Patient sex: M
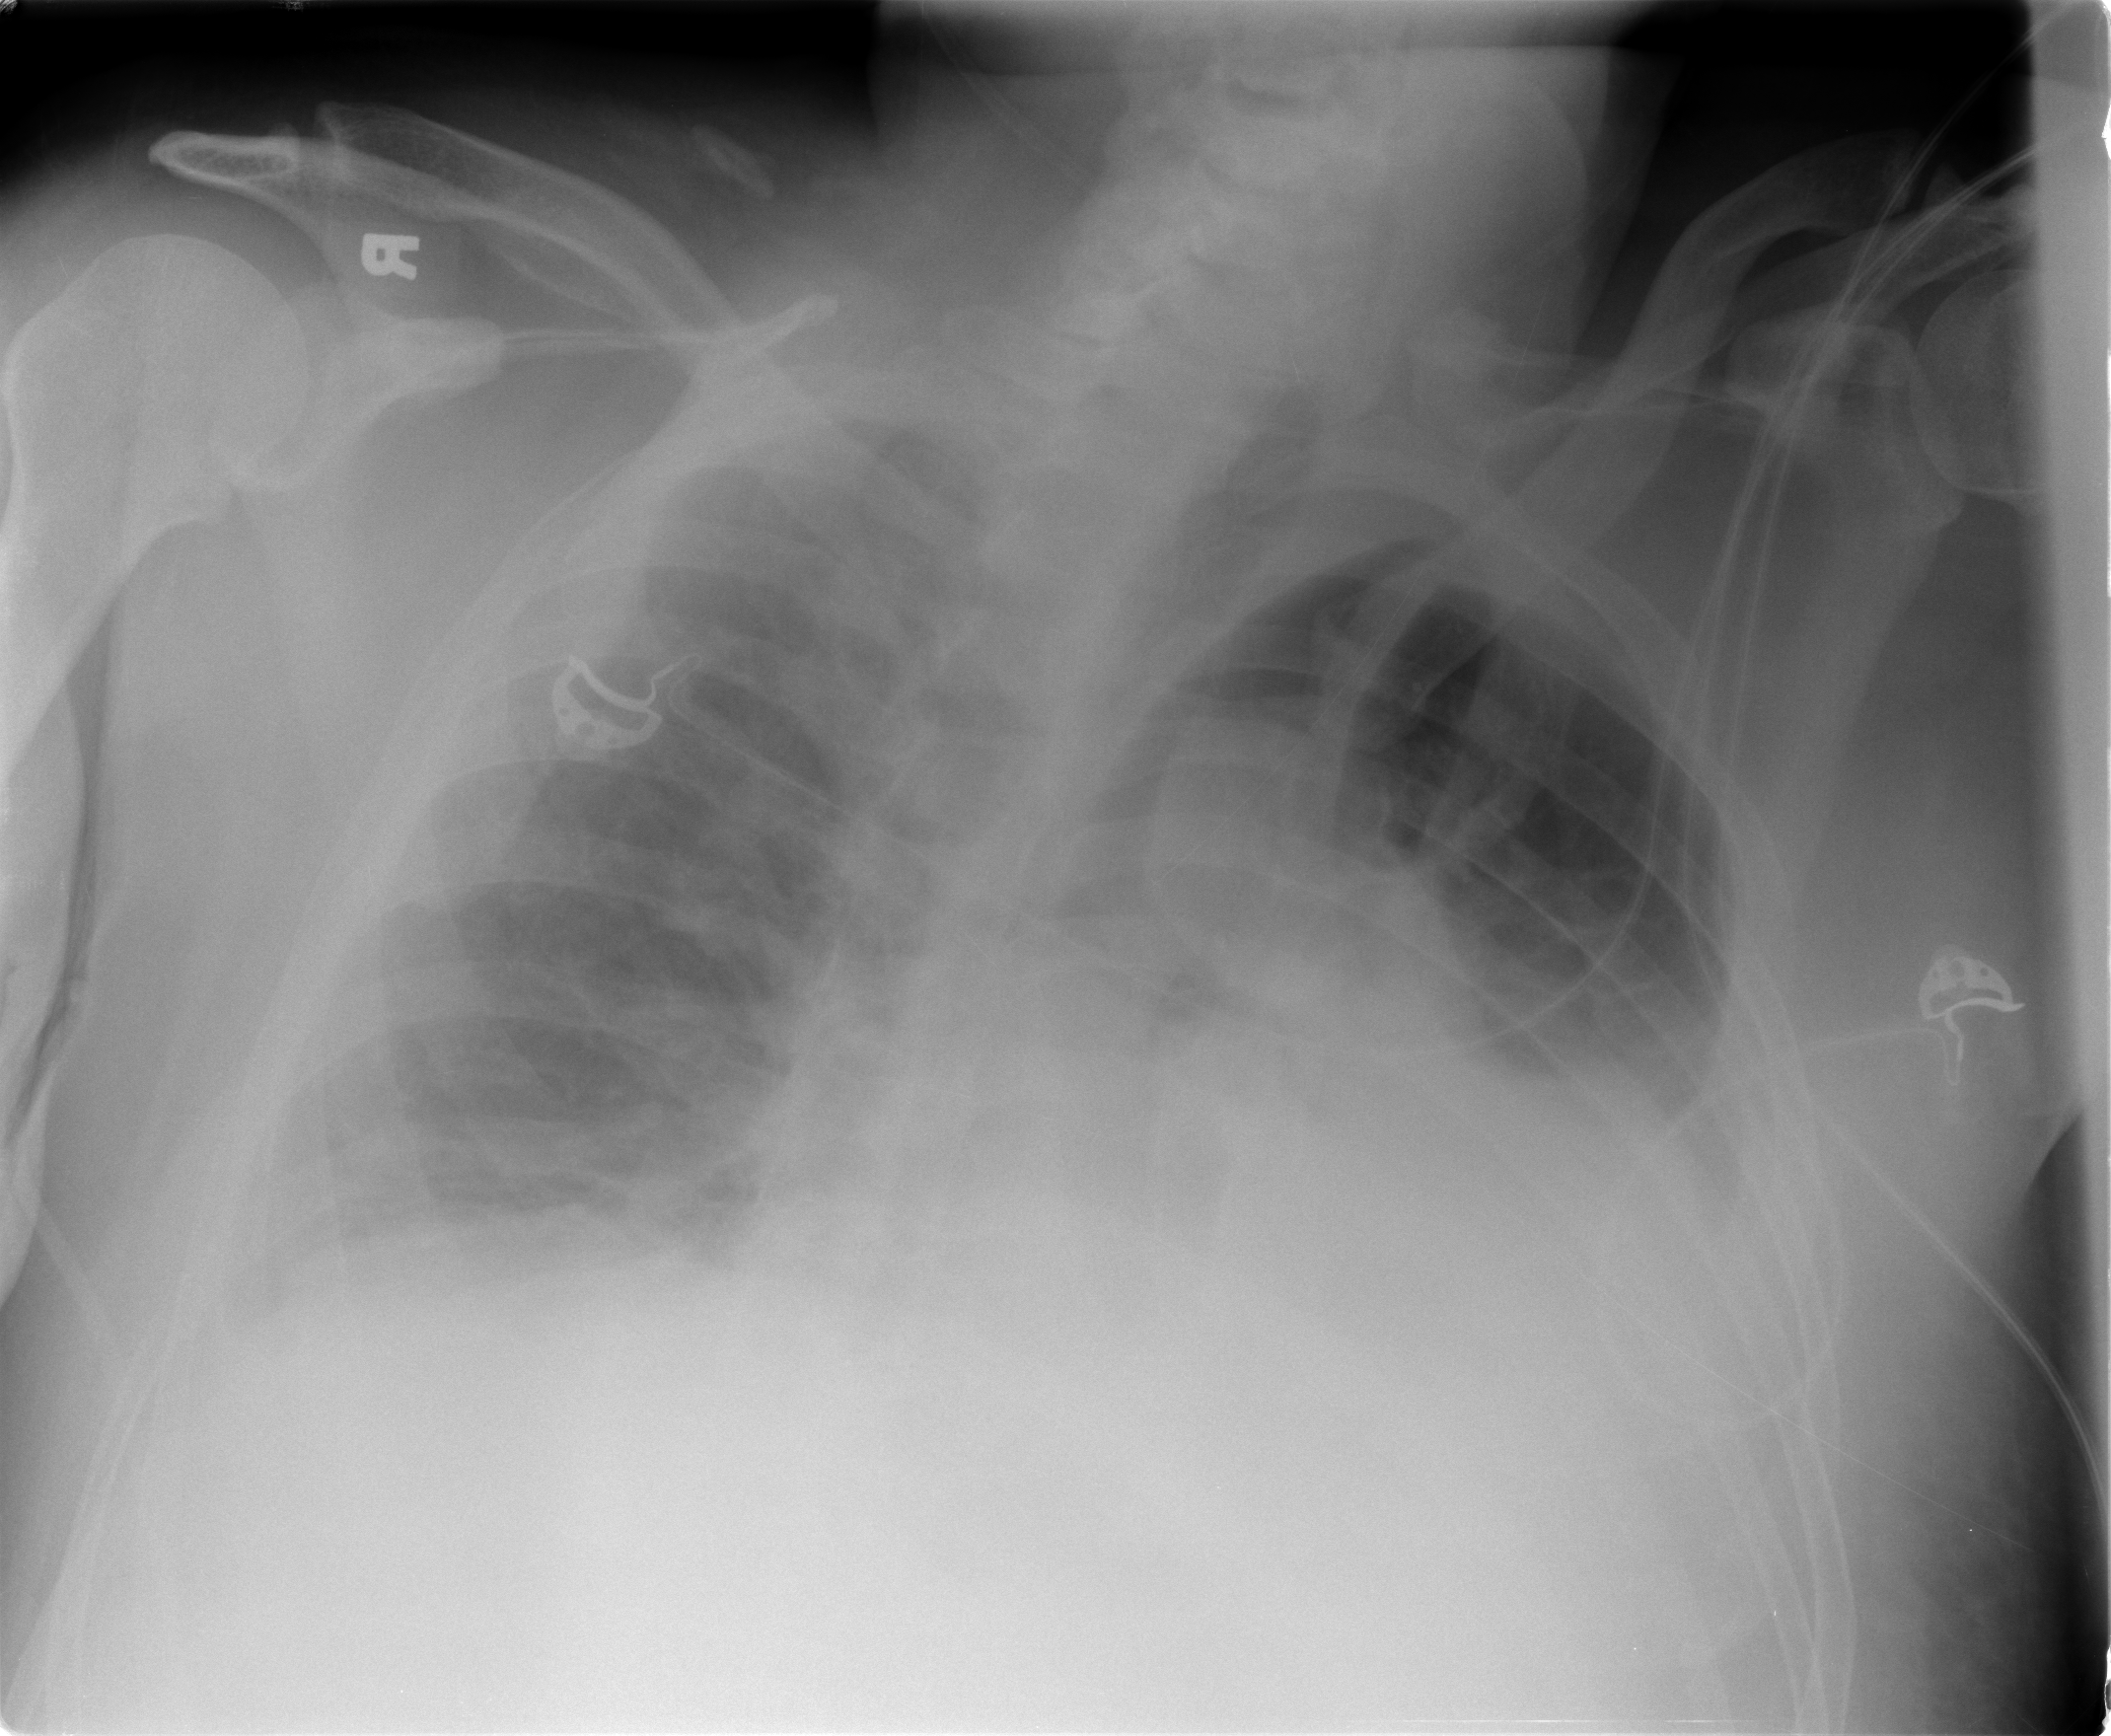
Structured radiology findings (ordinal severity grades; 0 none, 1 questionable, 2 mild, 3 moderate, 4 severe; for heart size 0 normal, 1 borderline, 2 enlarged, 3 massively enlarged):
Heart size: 2
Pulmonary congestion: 2
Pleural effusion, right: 1
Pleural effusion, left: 2
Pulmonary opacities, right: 3
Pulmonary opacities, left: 2
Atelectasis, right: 2
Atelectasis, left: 2